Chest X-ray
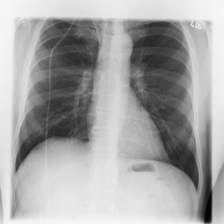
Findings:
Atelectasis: negative
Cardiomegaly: negative
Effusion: negative
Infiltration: negative
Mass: negative
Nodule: negative
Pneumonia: negative
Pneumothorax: negative
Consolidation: negative
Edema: negative
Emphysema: negative
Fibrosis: negative
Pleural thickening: negative
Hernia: negative